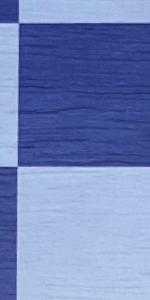
Label: Empty